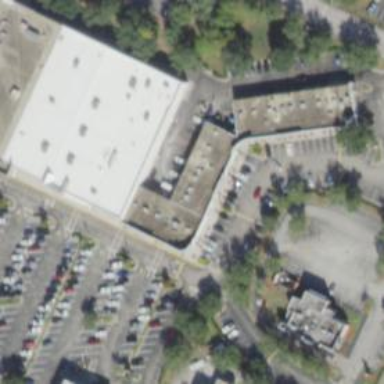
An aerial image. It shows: Parking space is available.